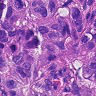
Metastatic tissue present: yes